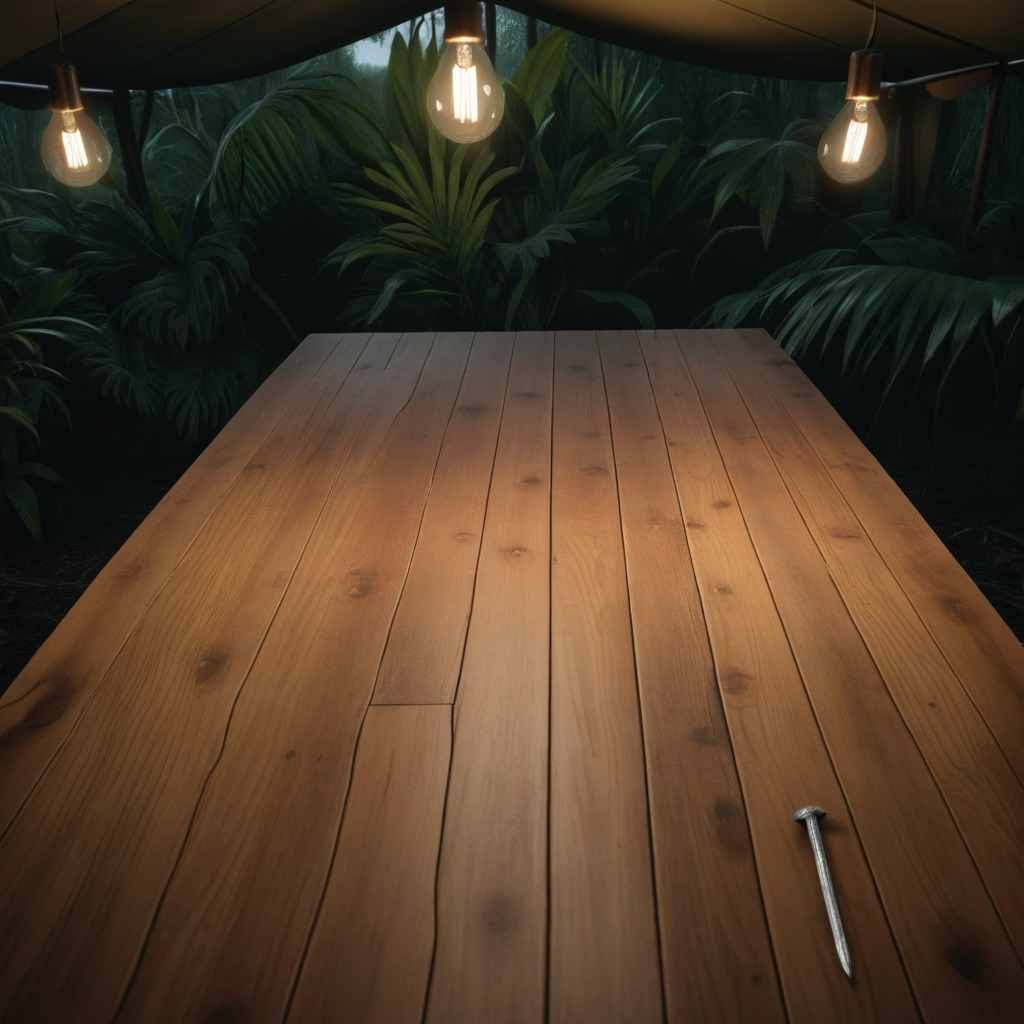
An iron nail is lying on a wooden table inside a jungle field workshop tent at night.